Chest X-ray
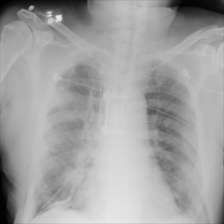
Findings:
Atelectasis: negative
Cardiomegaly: negative
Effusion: negative
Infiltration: negative
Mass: positive
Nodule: negative
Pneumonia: negative
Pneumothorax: negative
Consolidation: negative
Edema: negative
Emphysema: negative
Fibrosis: negative
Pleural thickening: negative
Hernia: negative